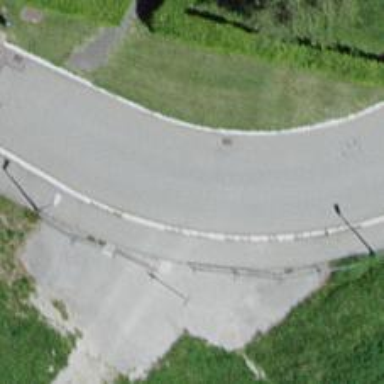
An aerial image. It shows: Residential road with asphalt surface and separate sidewalk.